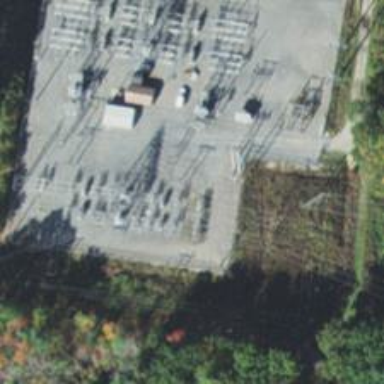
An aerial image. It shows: Switch used for power control.